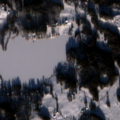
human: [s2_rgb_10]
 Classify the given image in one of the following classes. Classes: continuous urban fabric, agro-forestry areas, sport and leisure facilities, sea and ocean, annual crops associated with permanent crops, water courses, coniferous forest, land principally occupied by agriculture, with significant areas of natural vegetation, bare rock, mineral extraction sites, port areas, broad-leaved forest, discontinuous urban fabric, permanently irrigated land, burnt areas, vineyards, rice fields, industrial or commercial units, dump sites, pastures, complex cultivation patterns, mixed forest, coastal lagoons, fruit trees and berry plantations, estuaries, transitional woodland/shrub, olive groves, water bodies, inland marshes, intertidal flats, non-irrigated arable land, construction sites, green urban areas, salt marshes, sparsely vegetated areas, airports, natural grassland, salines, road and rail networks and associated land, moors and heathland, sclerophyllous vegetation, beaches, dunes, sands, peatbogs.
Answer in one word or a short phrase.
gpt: discontinuous urban fabric, land principally occupied by agriculture, with significant areas of natural vegetation, mixed forest, transitional woodland/shrub, water bodies